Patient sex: M
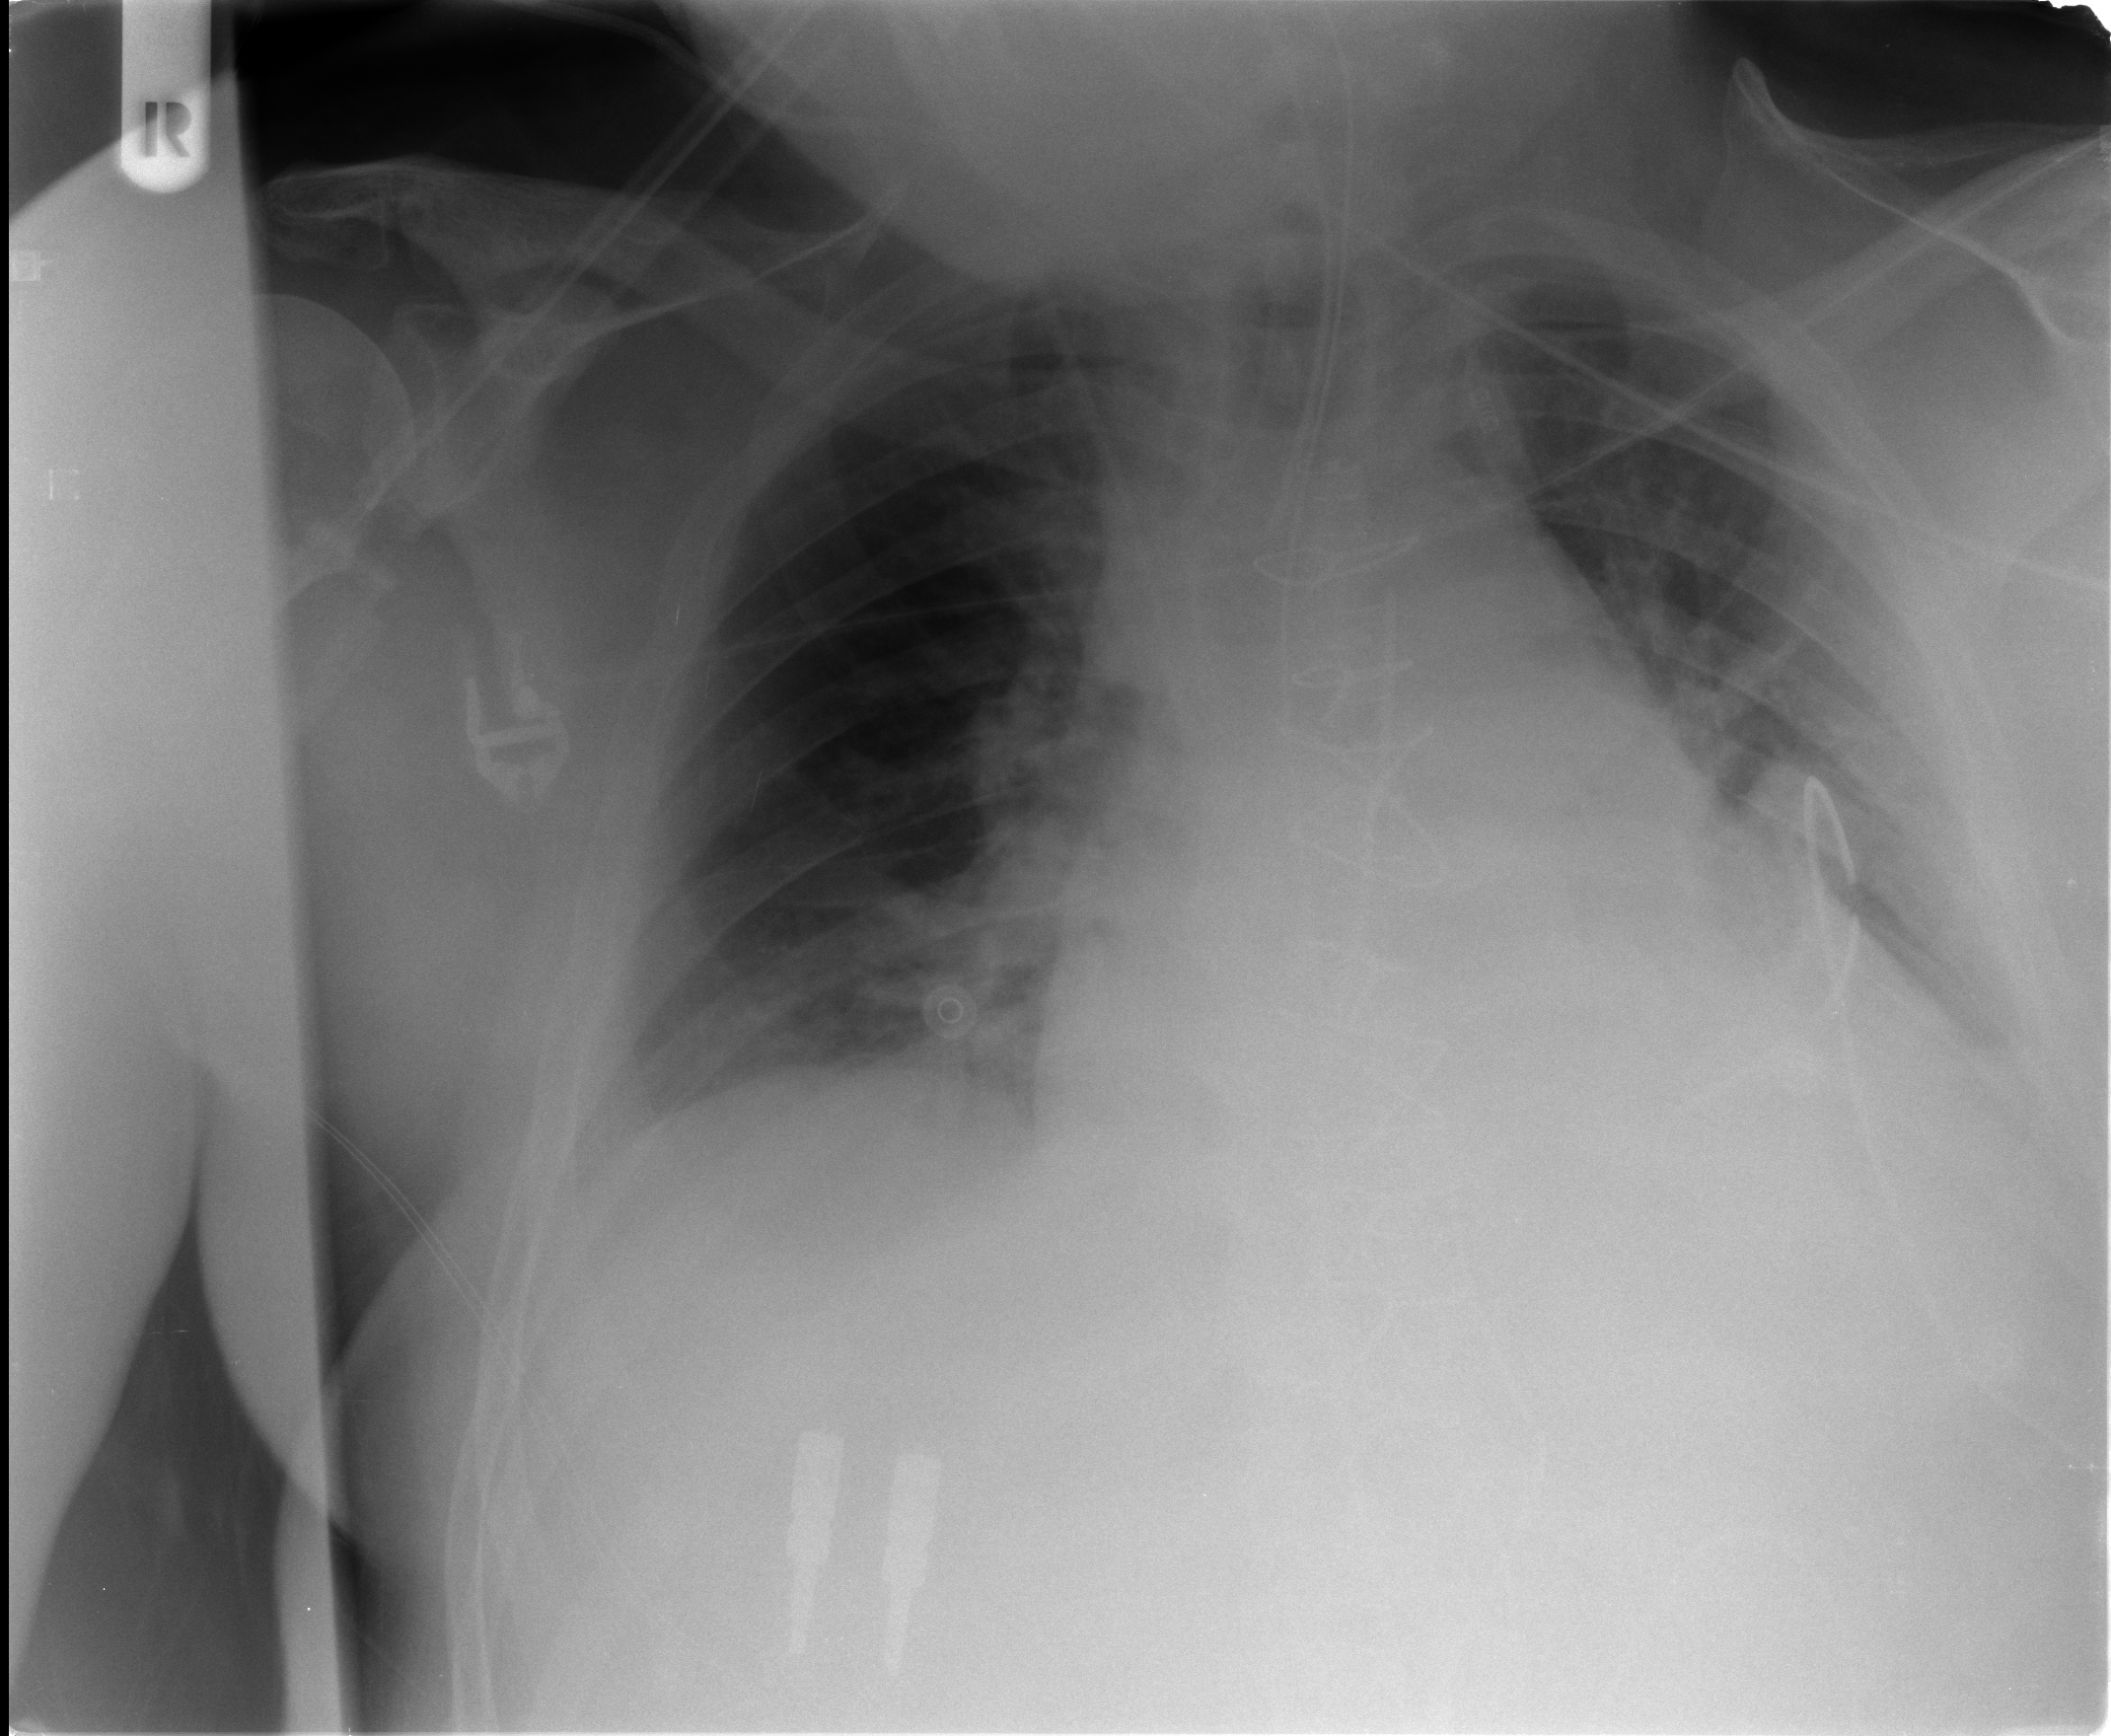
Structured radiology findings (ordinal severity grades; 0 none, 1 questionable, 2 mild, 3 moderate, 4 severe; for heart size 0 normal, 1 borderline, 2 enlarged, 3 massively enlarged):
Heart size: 2
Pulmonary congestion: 1
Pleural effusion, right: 0
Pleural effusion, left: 2
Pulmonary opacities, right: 0
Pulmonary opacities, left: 0
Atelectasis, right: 2
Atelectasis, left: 2